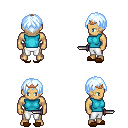
a pixel art fantasy rpg character, male body template, human, tanned skin, teal sleeveless shirt, white pants, white cyan parted hairstyle, bronze tiara, brown slippers, dagger, four views (front, back, left, right), 2x2 character sprite sheet, small pixel art, hard edges, no anti-aliasing